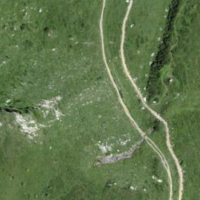
EUNIS habitat code: 26
Species observed at this site:
Phyteuma betonicifolium